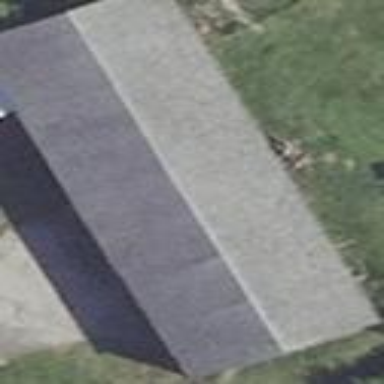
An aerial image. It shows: Shed building.